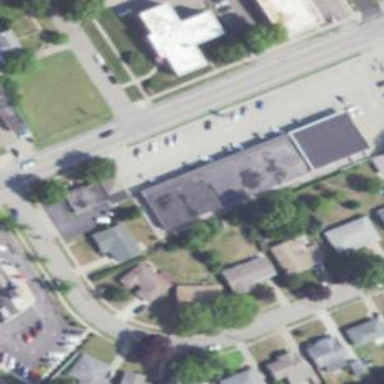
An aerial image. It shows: Healthcare clinic is depicted in the image.